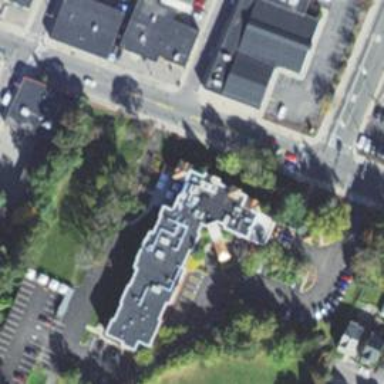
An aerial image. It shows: Hospital building.